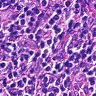
Metastatic tissue present: no